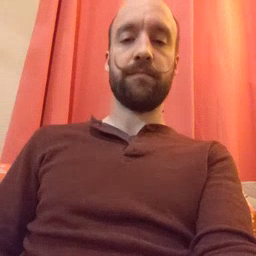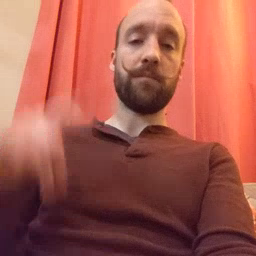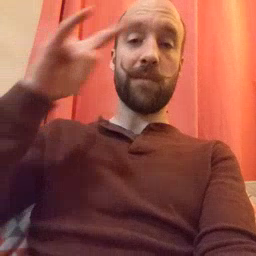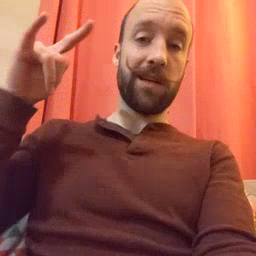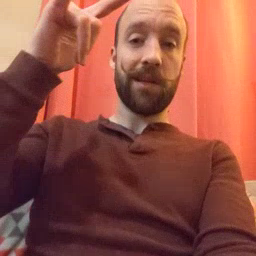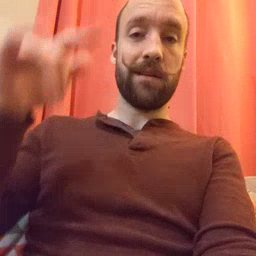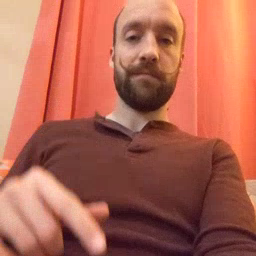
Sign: airplane